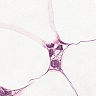
Metastatic tissue present: yes